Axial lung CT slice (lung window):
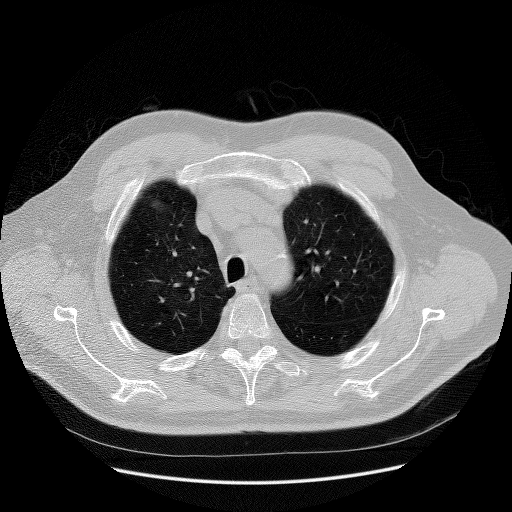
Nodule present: no